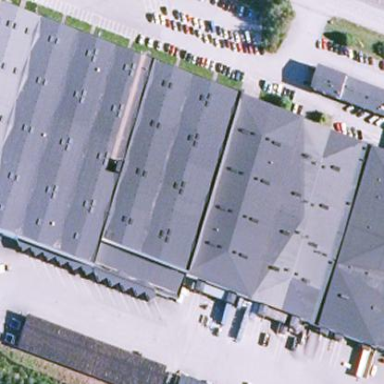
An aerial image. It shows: Hardware shop located in building.